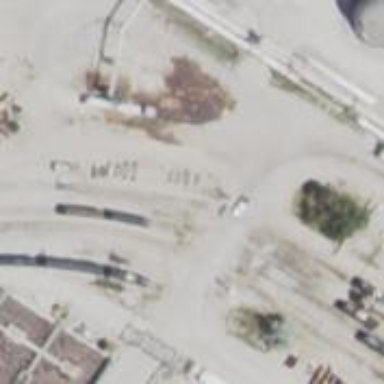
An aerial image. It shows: Rail spur service.